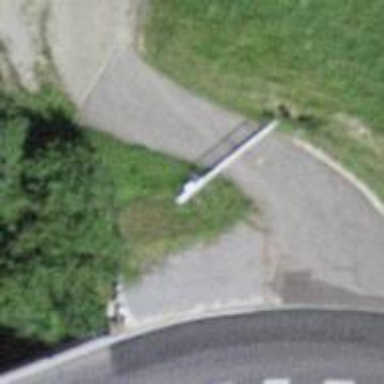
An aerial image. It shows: Gate.